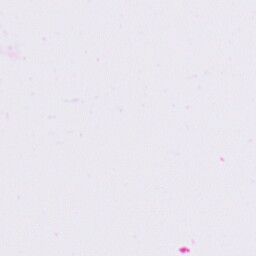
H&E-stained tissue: Lung